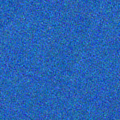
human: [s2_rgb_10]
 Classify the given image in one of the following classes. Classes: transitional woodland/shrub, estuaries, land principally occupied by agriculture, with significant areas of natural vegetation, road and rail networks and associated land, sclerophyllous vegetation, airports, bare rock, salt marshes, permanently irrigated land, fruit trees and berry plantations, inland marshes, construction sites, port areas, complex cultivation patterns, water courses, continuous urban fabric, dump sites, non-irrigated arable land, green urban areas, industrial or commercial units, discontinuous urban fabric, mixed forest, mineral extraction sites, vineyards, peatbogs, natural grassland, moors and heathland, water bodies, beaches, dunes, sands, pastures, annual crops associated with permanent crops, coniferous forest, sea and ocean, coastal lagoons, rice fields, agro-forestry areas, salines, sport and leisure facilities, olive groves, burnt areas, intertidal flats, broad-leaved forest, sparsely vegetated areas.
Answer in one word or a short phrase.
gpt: sea and ocean